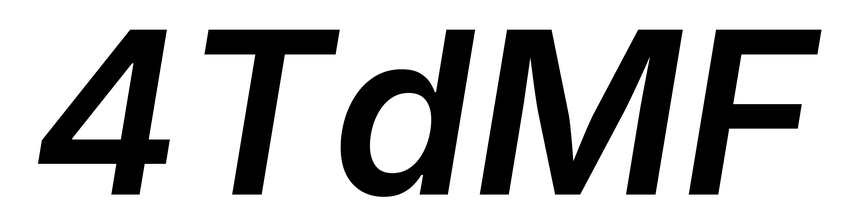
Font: Inter-Italic_SemiBold_Italic